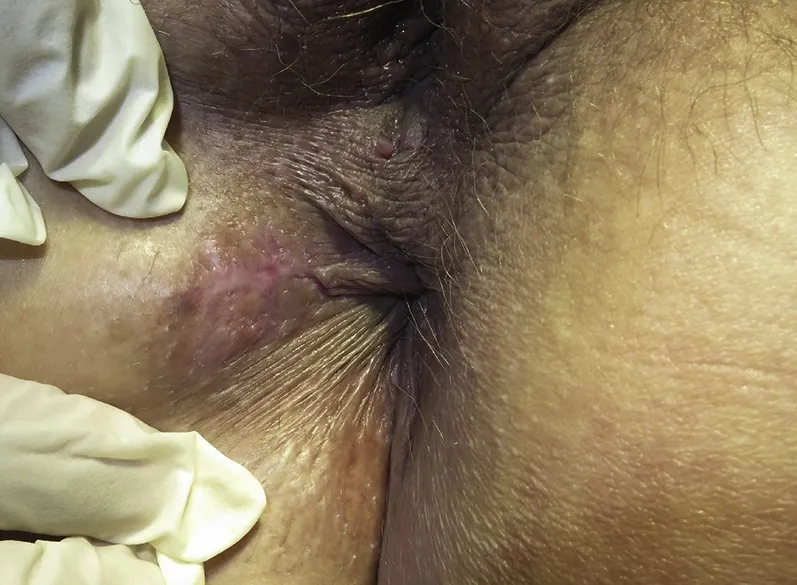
The postoperative appearance of the excised verrucous carcinoma: A mobile 20 x 18 mm scar, located at 7-9 o-clock in the perianal area is observed.
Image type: medical_photograph (other_medical_photograph)